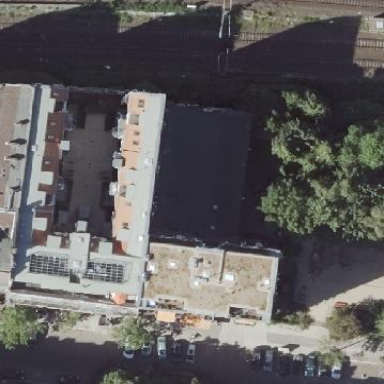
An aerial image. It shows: Building related to electricity.